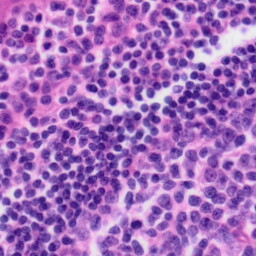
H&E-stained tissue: Tonsil